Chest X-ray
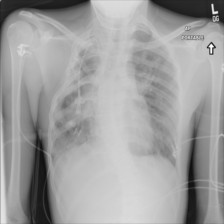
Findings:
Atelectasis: negative
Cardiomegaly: negative
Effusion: negative
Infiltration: positive
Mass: negative
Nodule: negative
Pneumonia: negative
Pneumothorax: negative
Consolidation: negative
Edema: negative
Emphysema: negative
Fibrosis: negative
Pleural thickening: negative
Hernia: negative